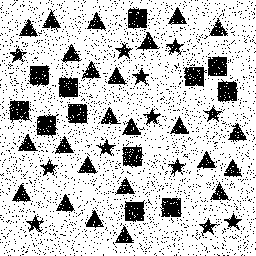
Squares: 12
Triangles: 24
Stars: 12
Total shapes: 48